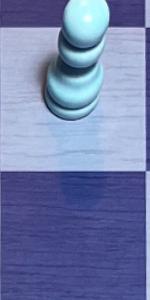
Label: Empty